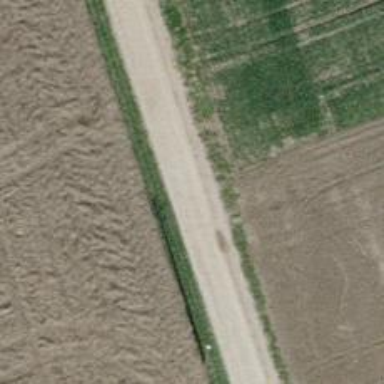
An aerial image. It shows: Compacted track with grade2 level.